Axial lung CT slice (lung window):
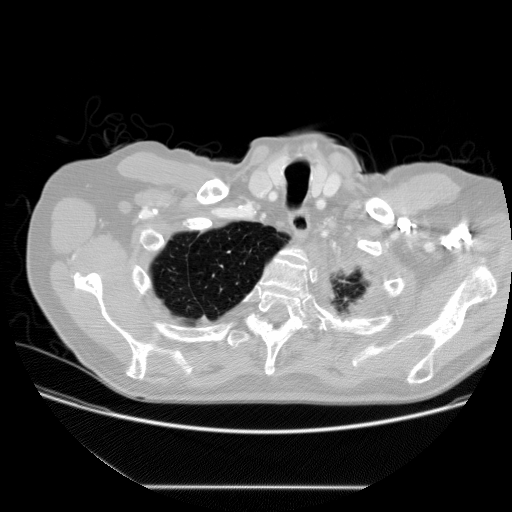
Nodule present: no